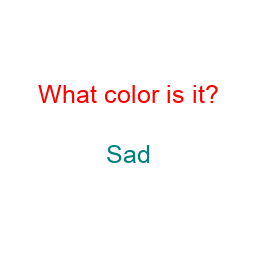
Color: teal
Background color: white
Question text color: red